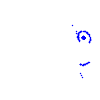
Particle: pion